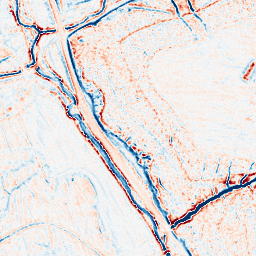
Category: edge_preserving
Decomposition family: bilateral
Decomposition parameters: d: 9
sigma_color: 25
sigma_space: 150
Upsampling method: quadratic
Upsampling parameters: scale: 2
Upsampling scale: 2